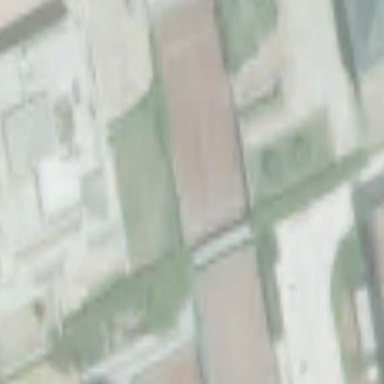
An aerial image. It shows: Tennis court on the leisure land pitch.